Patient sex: F
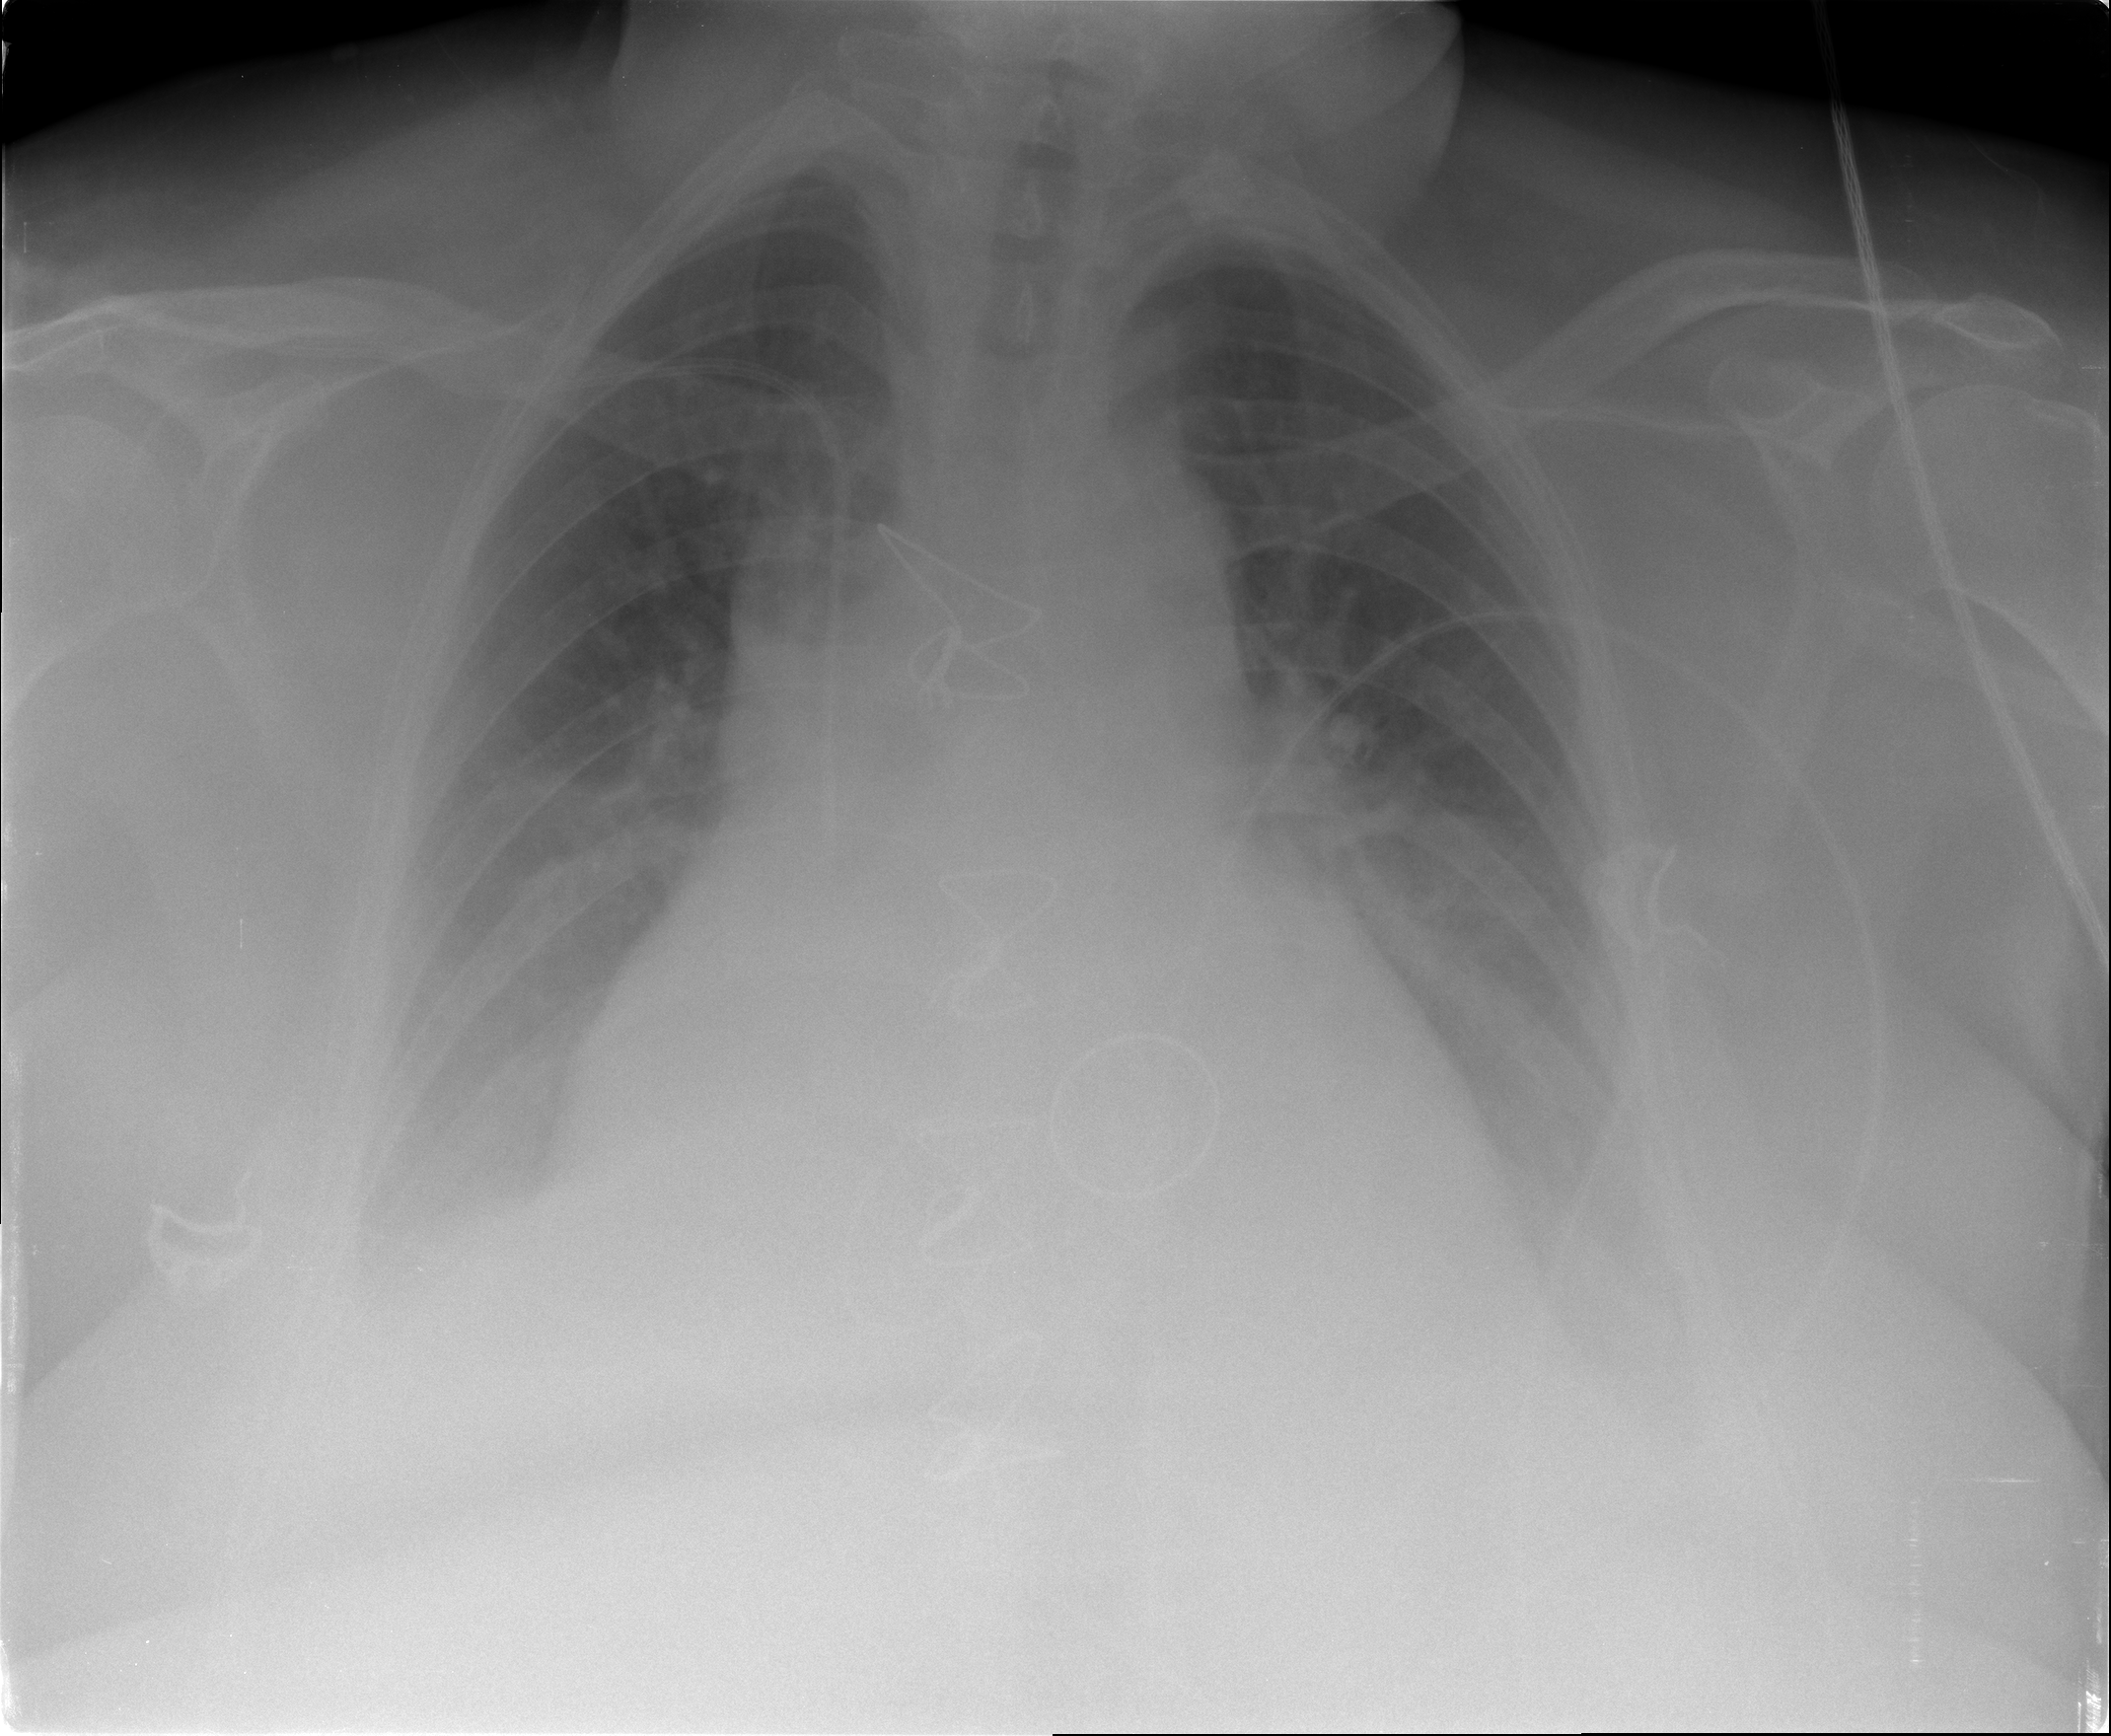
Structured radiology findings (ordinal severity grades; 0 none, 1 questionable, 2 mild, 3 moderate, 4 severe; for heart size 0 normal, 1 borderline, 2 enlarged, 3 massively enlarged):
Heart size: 3
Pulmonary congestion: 2
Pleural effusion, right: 2
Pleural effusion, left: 2
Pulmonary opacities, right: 0
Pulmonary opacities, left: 0
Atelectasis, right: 2
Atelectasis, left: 2